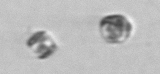
Label: Thalassiosira_sp_aff_mala